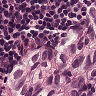
Metastatic tissue present: yes